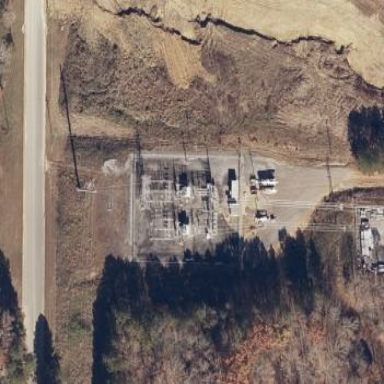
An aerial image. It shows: Distribution power substation secured by fence.